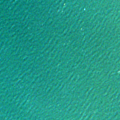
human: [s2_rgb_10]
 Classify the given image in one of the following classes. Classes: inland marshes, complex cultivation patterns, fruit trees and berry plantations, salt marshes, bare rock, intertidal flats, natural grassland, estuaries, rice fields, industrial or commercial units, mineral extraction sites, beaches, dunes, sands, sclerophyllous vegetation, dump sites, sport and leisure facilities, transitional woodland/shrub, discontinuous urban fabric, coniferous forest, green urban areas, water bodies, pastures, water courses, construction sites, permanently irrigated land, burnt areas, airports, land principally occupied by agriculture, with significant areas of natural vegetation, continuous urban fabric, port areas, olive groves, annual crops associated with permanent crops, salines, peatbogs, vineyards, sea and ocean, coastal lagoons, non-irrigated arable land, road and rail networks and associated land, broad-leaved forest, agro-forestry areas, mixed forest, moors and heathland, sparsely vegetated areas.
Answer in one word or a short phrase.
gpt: sea and ocean